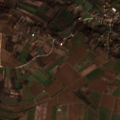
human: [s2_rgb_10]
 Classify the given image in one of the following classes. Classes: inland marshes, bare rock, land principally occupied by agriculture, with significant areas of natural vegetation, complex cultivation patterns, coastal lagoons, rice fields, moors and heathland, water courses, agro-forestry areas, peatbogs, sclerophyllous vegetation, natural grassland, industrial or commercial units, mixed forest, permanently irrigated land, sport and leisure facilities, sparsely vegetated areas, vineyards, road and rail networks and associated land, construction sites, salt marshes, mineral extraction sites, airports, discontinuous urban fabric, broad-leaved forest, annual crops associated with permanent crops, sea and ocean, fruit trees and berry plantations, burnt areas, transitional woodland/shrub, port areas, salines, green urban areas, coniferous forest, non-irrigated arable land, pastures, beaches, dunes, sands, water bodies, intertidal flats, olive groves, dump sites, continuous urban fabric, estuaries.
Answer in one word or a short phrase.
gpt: discontinuous urban fabric, non-irrigated arable land, complex cultivation patterns, land principally occupied by agriculture, with significant areas of natural vegetation, broad-leaved forest